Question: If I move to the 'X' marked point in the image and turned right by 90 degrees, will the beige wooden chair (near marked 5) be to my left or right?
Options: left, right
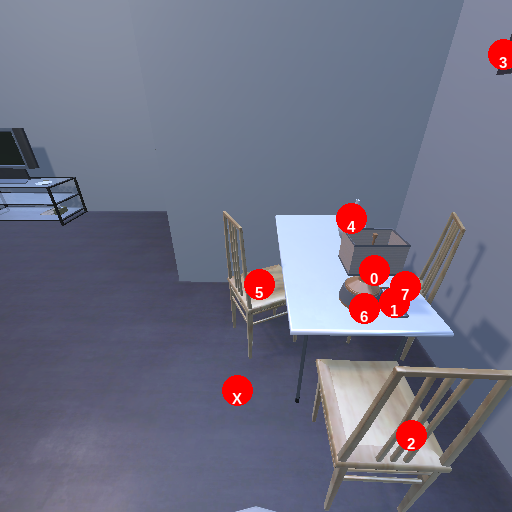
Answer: left